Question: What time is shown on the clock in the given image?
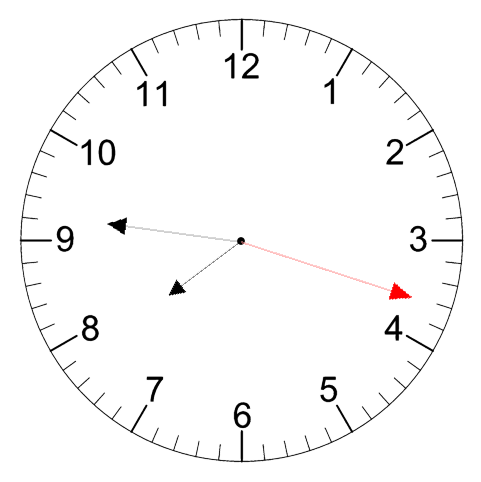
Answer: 07:46:18